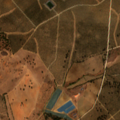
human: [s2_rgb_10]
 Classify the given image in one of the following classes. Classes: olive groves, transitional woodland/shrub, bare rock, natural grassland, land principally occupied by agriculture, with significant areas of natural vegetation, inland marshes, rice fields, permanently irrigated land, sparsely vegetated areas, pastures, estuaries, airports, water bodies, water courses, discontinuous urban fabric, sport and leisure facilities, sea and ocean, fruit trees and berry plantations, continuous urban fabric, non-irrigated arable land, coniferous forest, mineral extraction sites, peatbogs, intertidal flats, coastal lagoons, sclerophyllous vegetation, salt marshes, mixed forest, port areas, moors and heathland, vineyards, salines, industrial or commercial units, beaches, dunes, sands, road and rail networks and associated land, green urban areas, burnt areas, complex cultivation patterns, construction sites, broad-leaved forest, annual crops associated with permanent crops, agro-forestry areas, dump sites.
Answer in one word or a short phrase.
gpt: non-irrigated arable land, olive groves